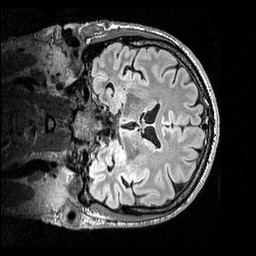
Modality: FLAIR
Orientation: coronal
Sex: male
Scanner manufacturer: siemens
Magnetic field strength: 3 T
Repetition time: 5 s
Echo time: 0.395 s